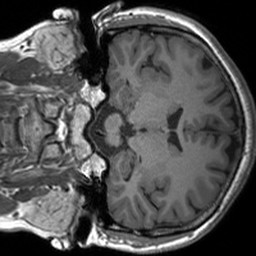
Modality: T1w
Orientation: coronal
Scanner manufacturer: siemens
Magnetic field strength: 3 T
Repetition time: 1.54 s
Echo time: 0.00234 s